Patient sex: M
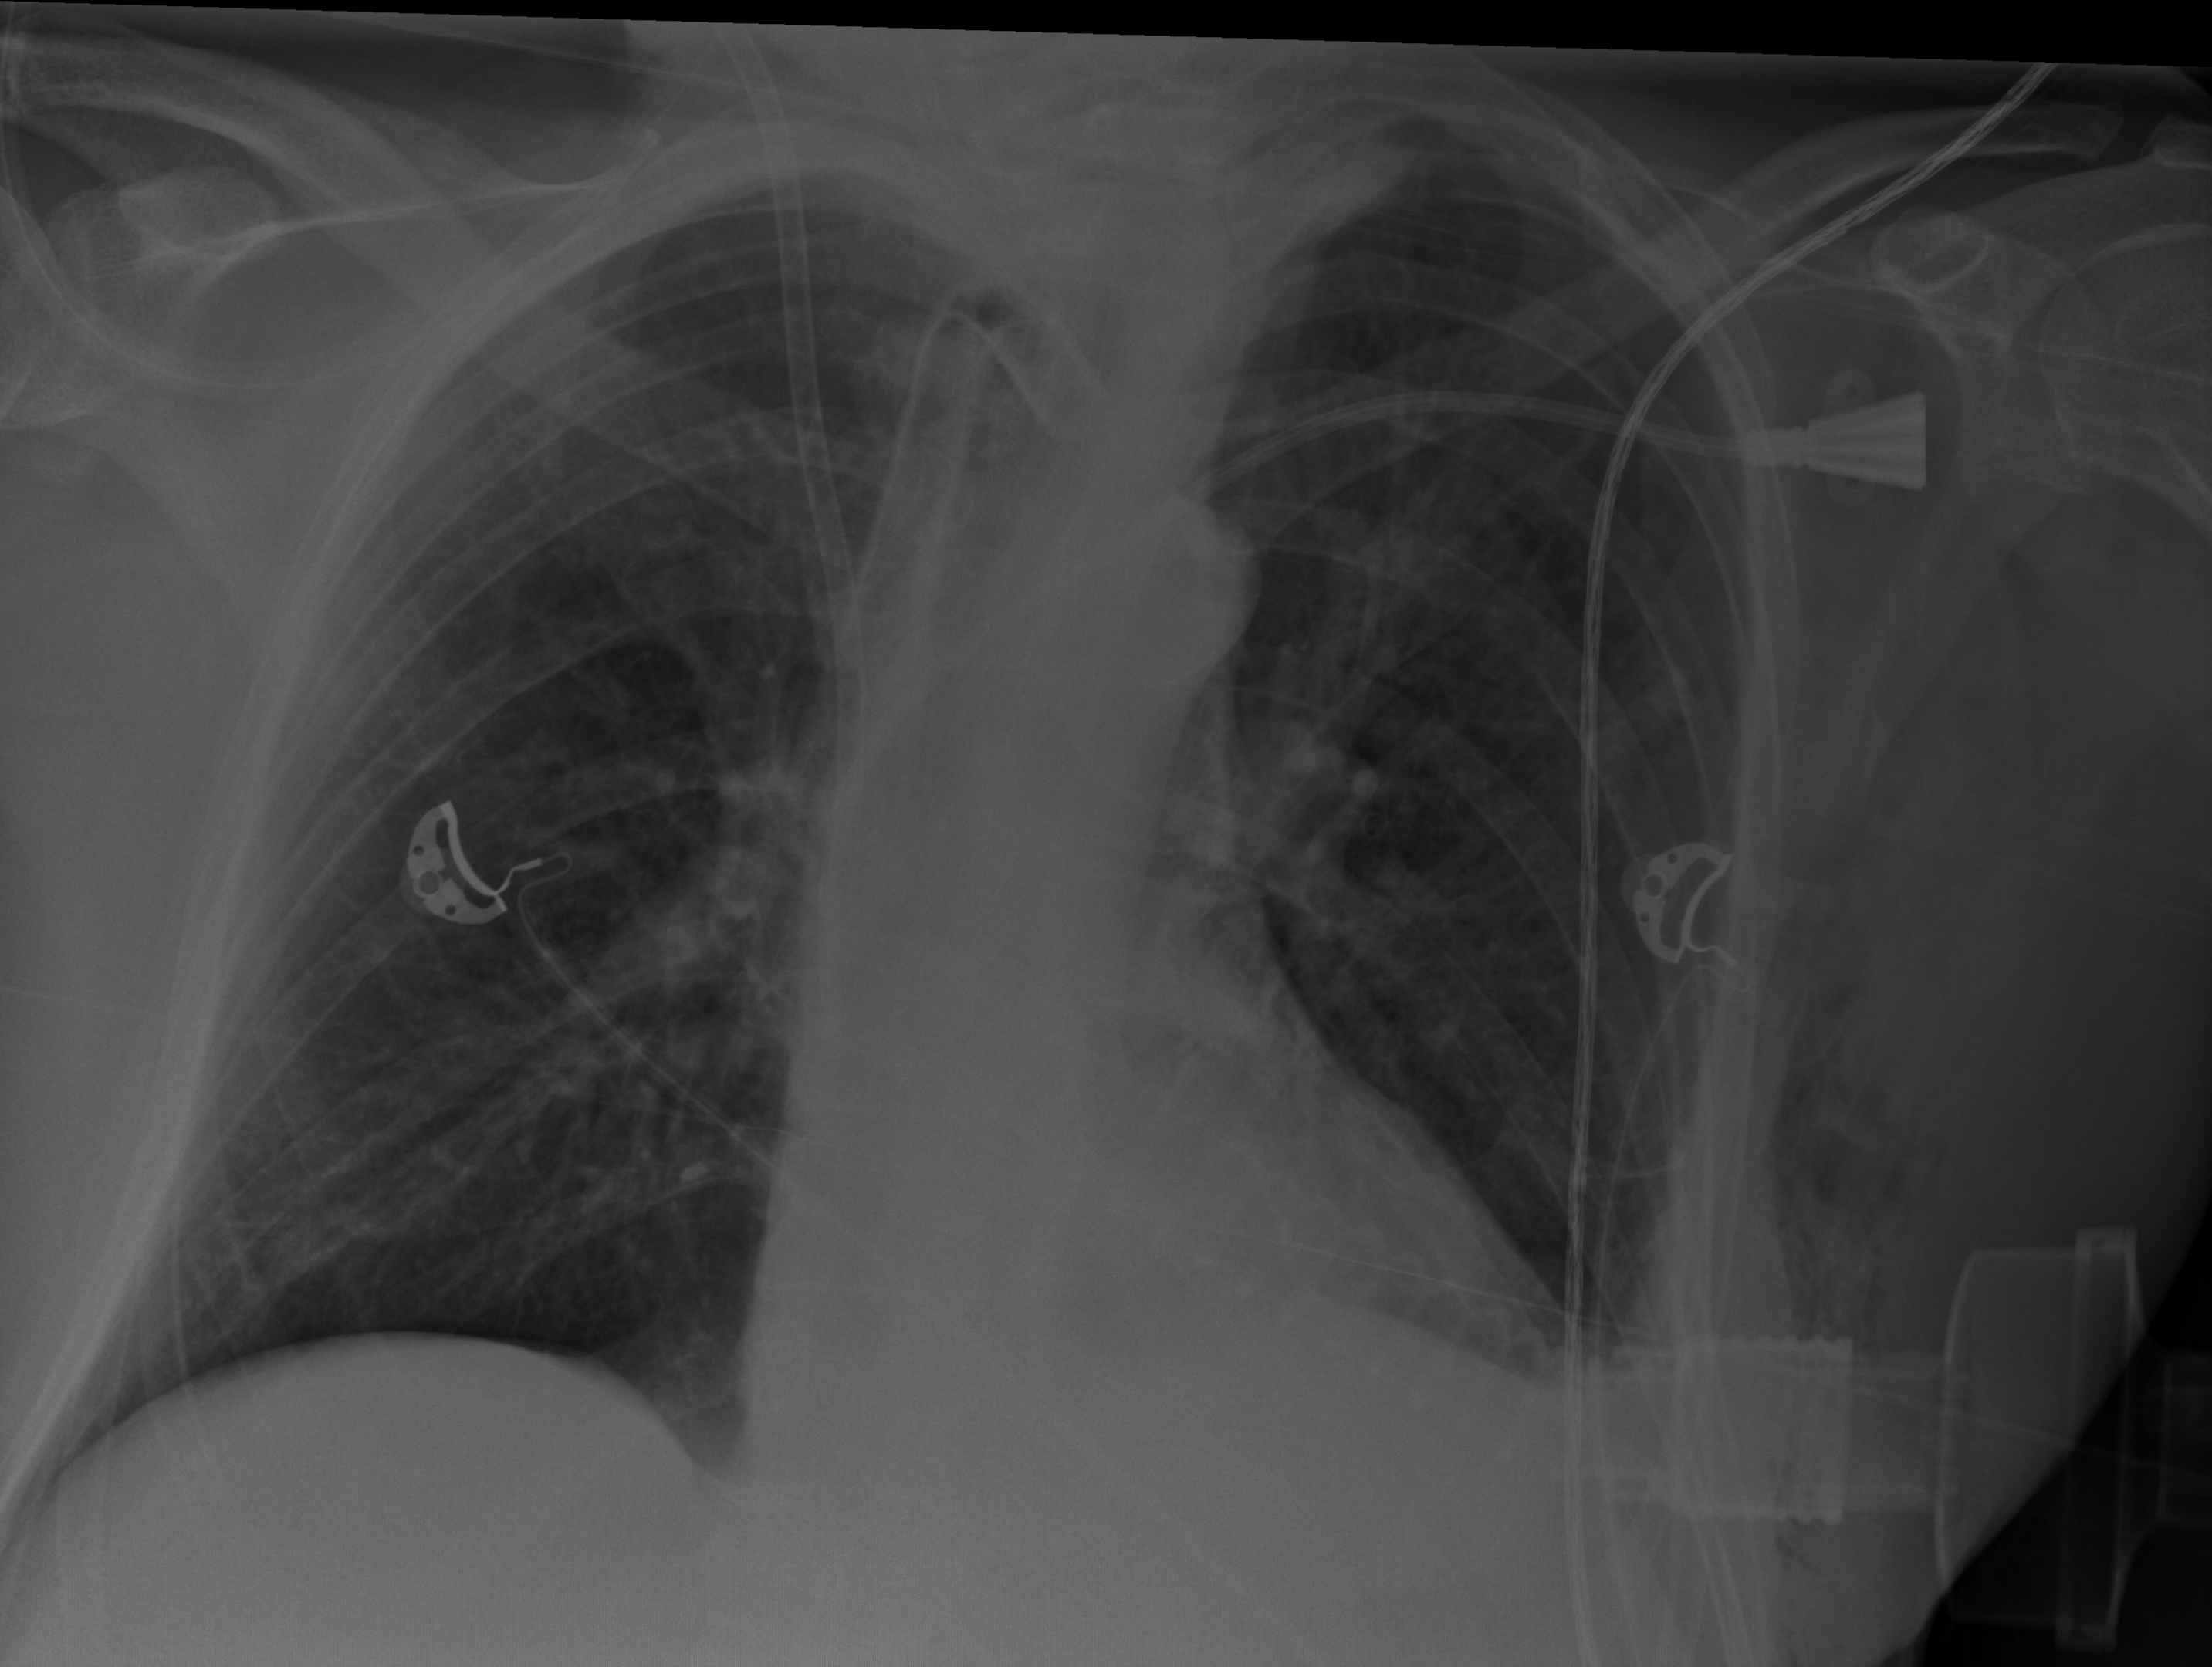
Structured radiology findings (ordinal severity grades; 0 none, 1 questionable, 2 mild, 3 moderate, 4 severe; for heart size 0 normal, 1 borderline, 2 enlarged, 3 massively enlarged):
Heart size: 0
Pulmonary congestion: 0
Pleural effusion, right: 0
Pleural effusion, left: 2
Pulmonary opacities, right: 0
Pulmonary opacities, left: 0
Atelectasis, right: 0
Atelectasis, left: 2